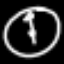
Label: clock